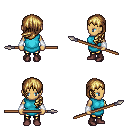
a pixel art fantasy rpg character, female body template, human, tanned skin, teal tunic, gold greaves, blonde left-swept hairstyle, white cloth bracers, maroon shoes, spear, four views (front, back, left, right), 2x2 character sprite sheet, small pixel art, hard edges, no anti-aliasing